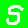
Digit: 5